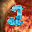
Label: 2